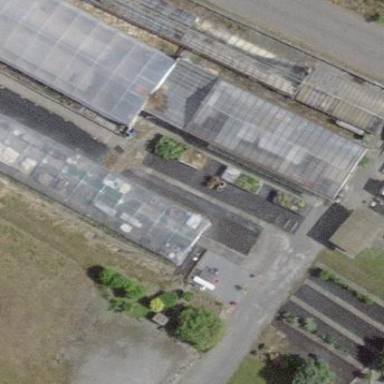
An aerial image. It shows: Greenhouse.